Interaction volume radius: 5 \u00c5
Interaction volume height: 15 \u00c5
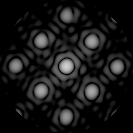
Disorder parameter: 0.1001